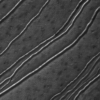
Label: not_dusty